Field crop: maize
Growth stage: 1
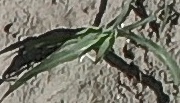
Species: sorghum